Question: I'm adding bootstrap to my website and I noticed that, when I use a narrow resolution (windows size) my header overlaps. If my header is small in size, like the usual H1 size, there's no problem. But when using a large size (check CSS below) the problem exemplified in the image happens.
How can I solve it? Is there any property like vertical spacing, or something like that? I'm a newbie with css. A possible workaround is to use <URL>.
CSS code:
'''
.nevis-font {font-family: 'Nevis', Tahoma, sans-serif;}
.ultra-head {font-size: 7.8em;}
'''
HTML code:
'''
<div class="row-fluid">
<div class="span12">
<br/>
<h1 class="text-center nevis-font ultra-head">DIOGO NUNES</h1>
<br/><br/><br/>
</div>
</div>
'''

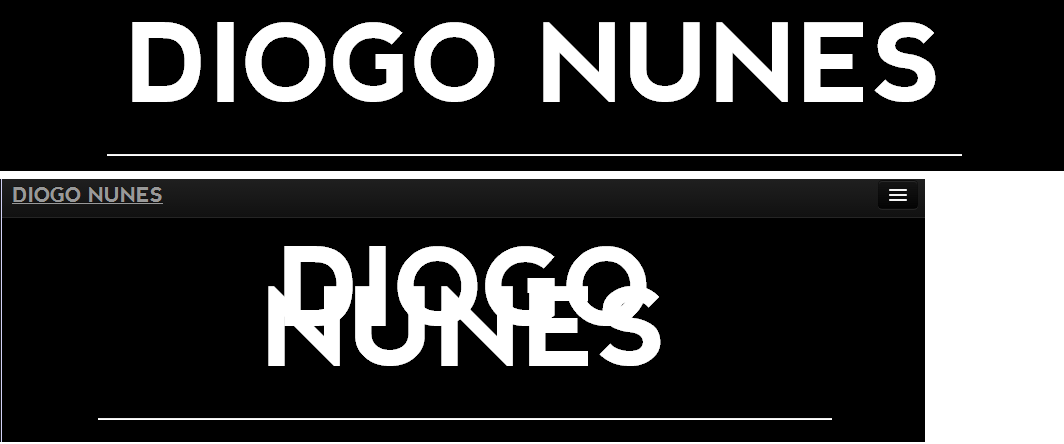
Answer: You should modify 'line-height':
'''
.nevis-font {
font-family: 'Nevis', Tahoma, sans-serif;
}
.ultra-head {
font-size: 7.8em;
line-height: 1.5;
}
'''
- - 'line-height'- - <URL>-
Font makers are free to do whatever they want with the baseline and other properties embedded in font files: script fonts can span over 3 lines of text for some fancy effect if they want! (I believe).
tl;dr with exactly the same typography parameters, each font and character within will occupy different heights and widths and etc
EDIT: are there negative margins anywhere to be seen in Firebug?